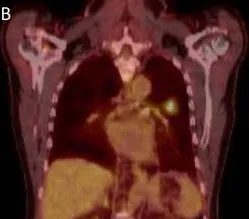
PET-CT scans from initial presentation in october 2021. FDG positive bone lesions in the 10th thoracic vertebra.
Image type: radiology (pet)